Field crop: maize
Growth stage: 2
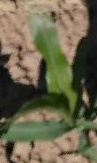
Species: maize